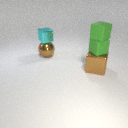
large brown metal cube below small green rubber cube